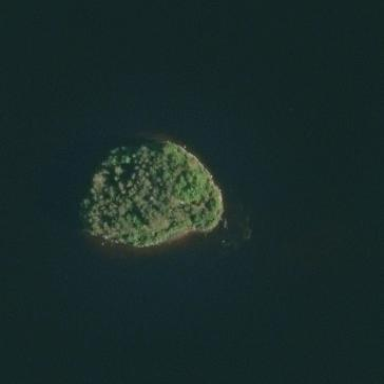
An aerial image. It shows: Islet covered with forest.